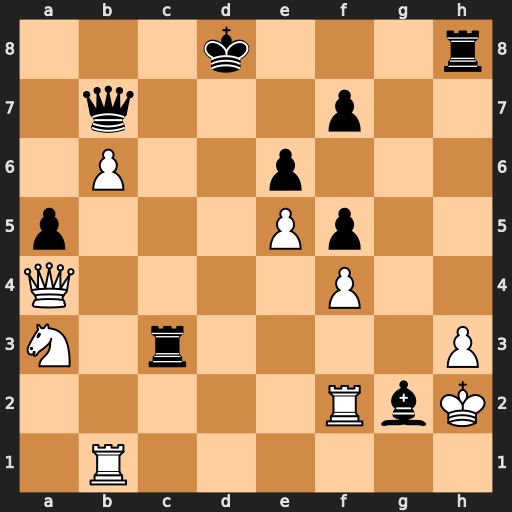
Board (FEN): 3k3r/1q3p2/1P2p3/p3Pp2/Q4P2/N1r4P/5RbK/1R6
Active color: w
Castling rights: -
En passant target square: -
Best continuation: Qd4+ Ke7 Qxc3 Rxh3+ Qxh3